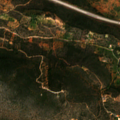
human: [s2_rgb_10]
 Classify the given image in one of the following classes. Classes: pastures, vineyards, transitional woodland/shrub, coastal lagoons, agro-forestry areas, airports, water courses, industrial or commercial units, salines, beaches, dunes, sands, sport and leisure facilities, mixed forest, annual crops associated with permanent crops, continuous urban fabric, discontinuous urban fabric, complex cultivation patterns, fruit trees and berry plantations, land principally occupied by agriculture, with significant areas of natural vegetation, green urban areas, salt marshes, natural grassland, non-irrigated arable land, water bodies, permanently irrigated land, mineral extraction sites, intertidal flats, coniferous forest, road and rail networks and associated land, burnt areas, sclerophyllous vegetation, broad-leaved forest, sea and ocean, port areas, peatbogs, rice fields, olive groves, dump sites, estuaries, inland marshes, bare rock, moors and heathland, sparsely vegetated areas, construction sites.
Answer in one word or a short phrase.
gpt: annual crops associated with permanent crops, sclerophyllous vegetation